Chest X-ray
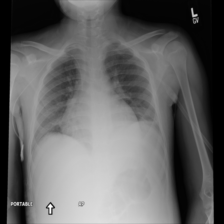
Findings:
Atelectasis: positive
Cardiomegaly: negative
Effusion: negative
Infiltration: negative
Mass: negative
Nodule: negative
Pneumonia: negative
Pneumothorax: negative
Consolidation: negative
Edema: negative
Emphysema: negative
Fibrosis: negative
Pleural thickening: negative
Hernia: negative